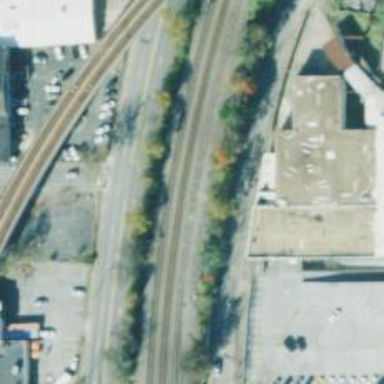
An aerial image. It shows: Railway track.